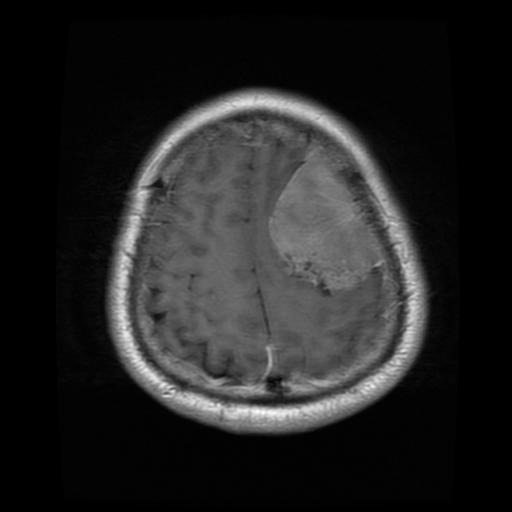
Label: meningioma